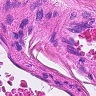
Metastatic tissue present: no